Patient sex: F
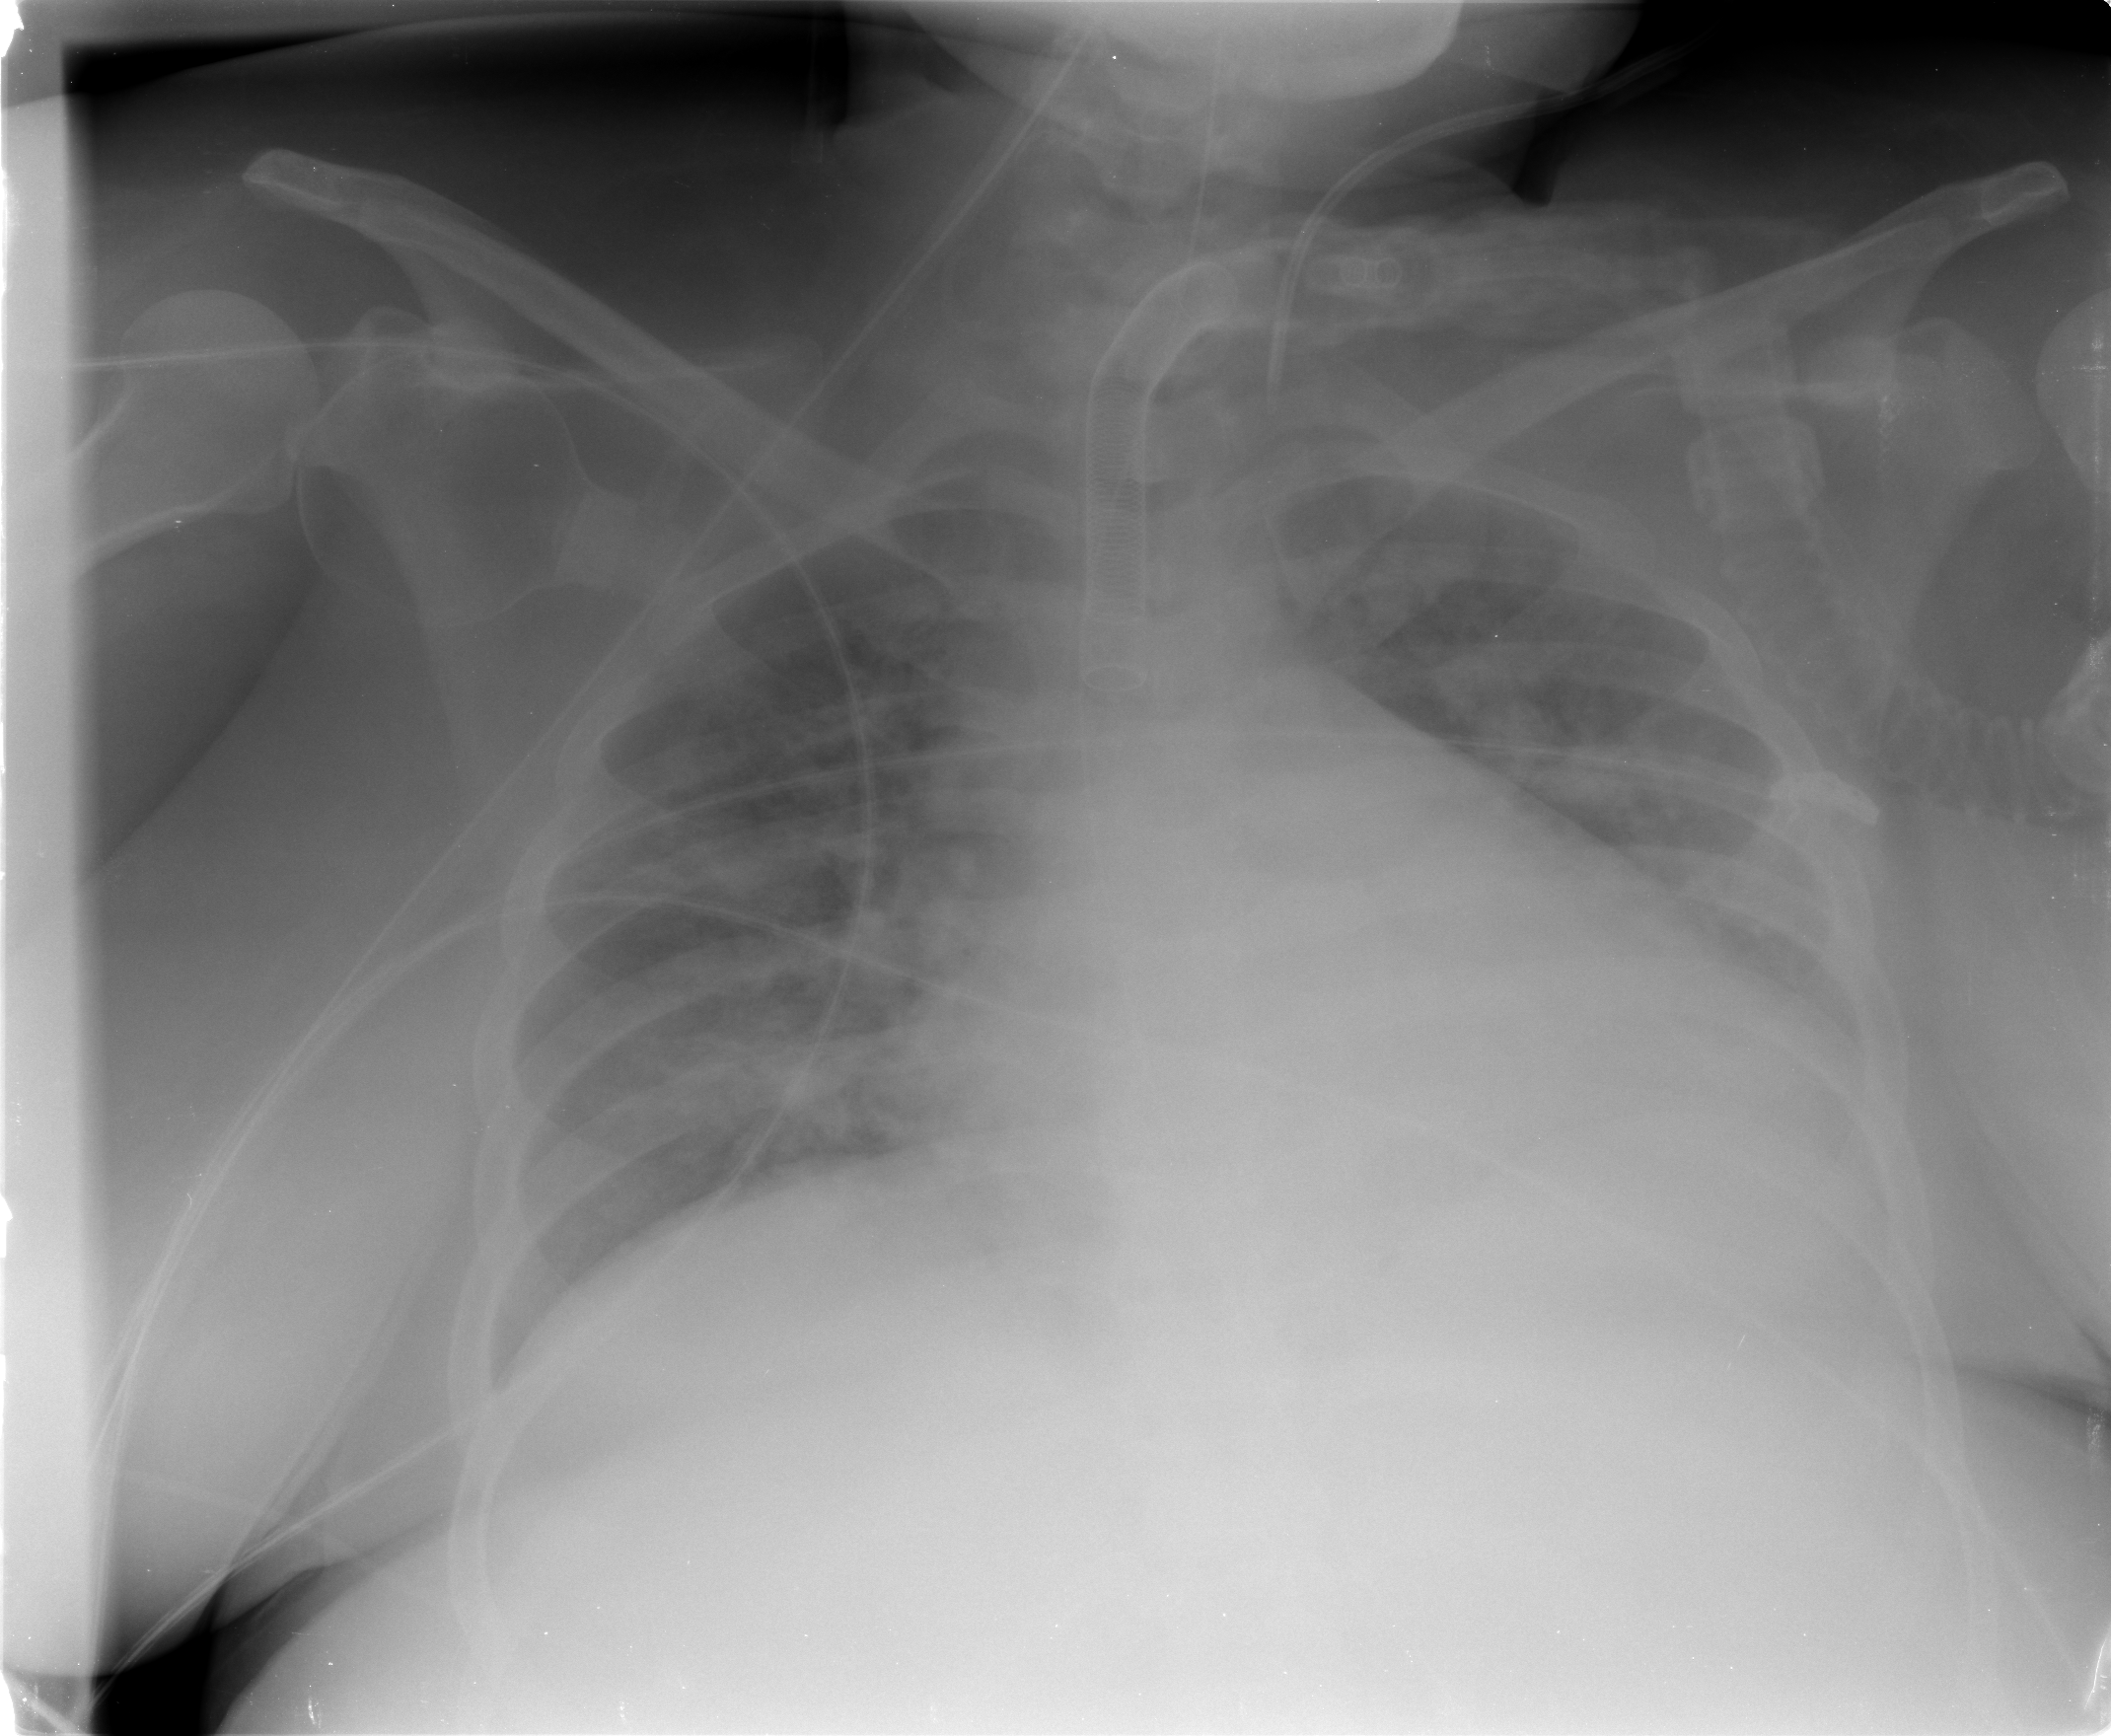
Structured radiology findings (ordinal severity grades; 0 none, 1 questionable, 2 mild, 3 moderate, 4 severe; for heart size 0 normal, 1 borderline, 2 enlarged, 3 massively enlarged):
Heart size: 2
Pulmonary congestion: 3
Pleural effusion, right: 0
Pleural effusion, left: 2
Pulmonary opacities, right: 2
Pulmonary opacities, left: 2
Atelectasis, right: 2
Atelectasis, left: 2